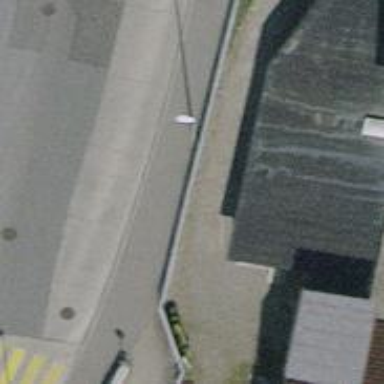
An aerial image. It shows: Support pole.